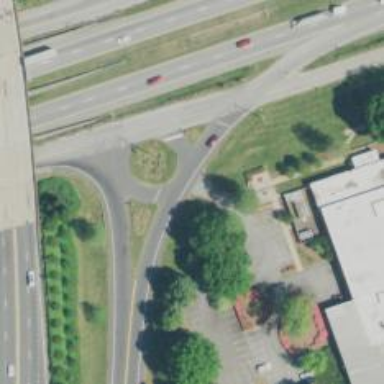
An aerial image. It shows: Secondary link road with asphalt surface.